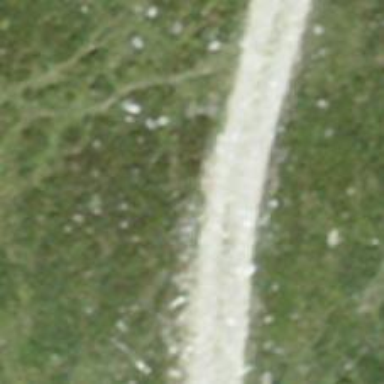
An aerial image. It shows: Track road with grade2 quality. The trail has excellent visibility.